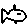
Label: fish